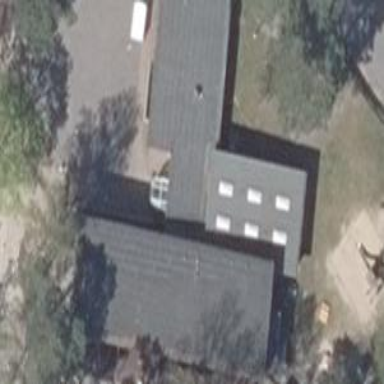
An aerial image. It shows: Kindergarten.